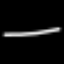
Label: line